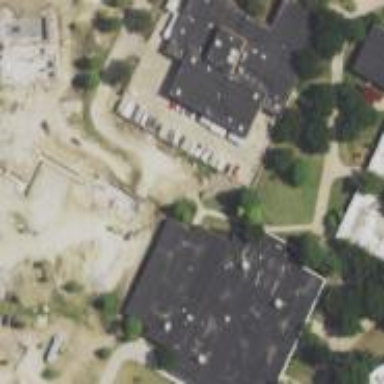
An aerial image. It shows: College building.